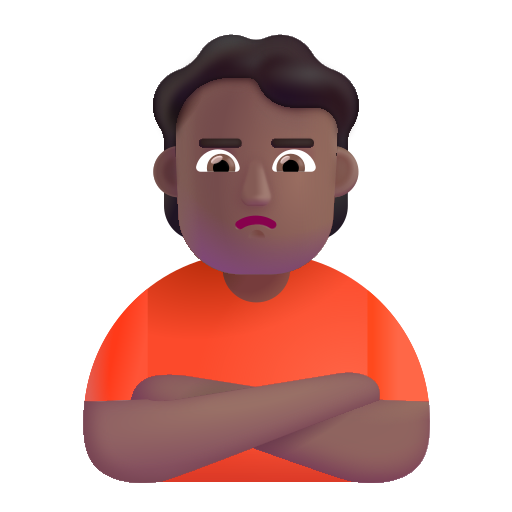
person pouting color  dark